Question: When tracking zombies in my app using instruments, almost immediately after the app starts, the number of live bites increases at a very rapid rate. The responsible caller for this memory usage is '-[NSPlaceholderString initWithFormat:locale:arguments:]'. What does this mean? I have made no direct calls to this method in my code. Below is a screenshot of instruments showing this problem.

Any help is greatly appreciated.
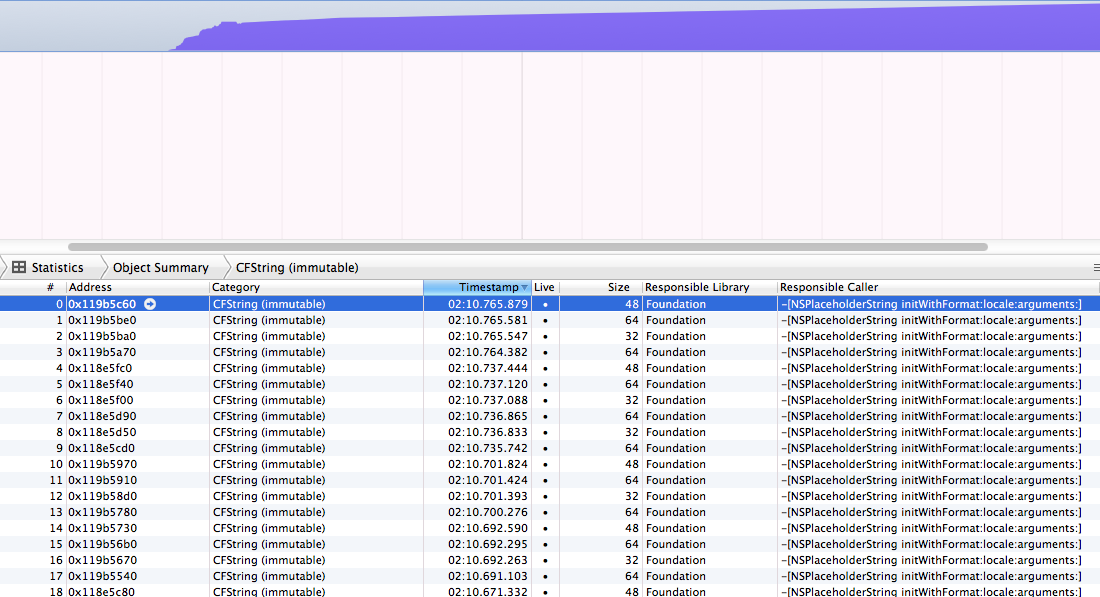
Answer: Change your view in instruments to the "Call Tree" rather than the Statistics - this will show you the hierarchy of calls being made so that you can track which method ends up issuing this call.